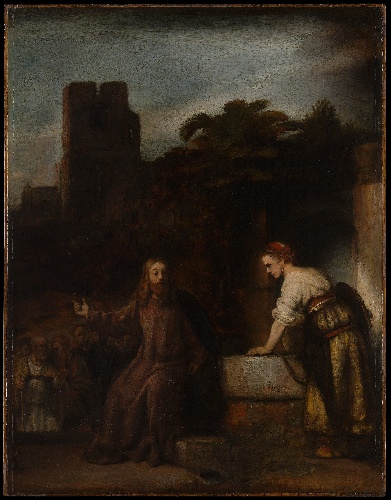
Title: Christ and the Woman of Samaria
Artist: Rembrandt
Artist bio: Dutch, ca. 1655
Object type: Painting
Classification: Paintings
Medium: Oil on wood
Dimensions: 25 x 19 1/4 in. (63.5 x 48.9 cm)
Department: European Paintings
Credit line: Bequest of Lillian S. Timken, 1959
Accession year: 1960
Repository: Metropolitan Museum of Art, New York, NY
Tags: Men|Women|Christ